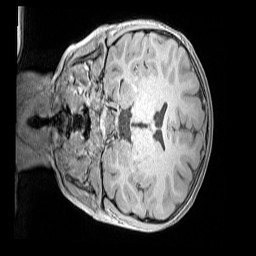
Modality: MP2RAGE
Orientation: coronal
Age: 9
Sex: female
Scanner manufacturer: siemens
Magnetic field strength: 3 T
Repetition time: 4 s
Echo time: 0.00299 s